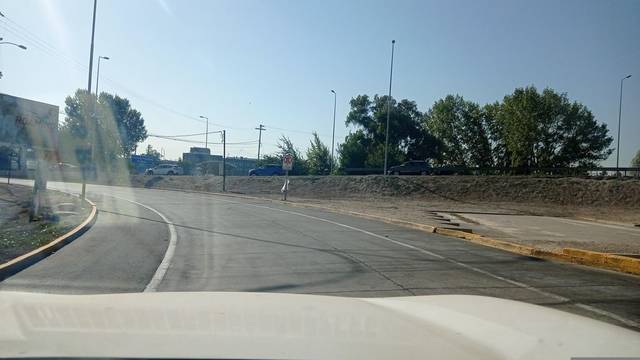
Region: Chile
Coordinates: -33.41, -70.793